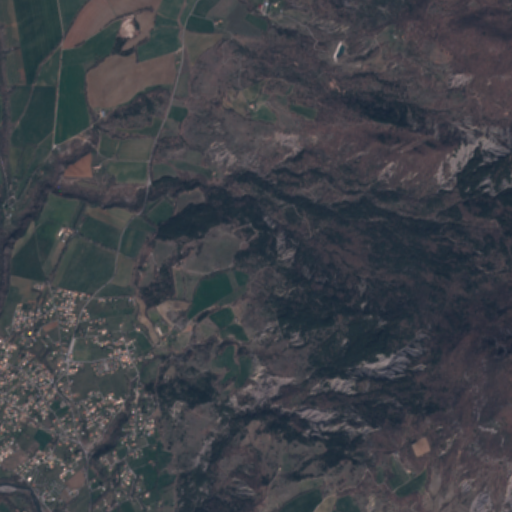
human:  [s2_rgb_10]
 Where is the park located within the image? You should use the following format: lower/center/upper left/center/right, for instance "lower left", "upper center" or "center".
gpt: The park is located in the lower left of the image.
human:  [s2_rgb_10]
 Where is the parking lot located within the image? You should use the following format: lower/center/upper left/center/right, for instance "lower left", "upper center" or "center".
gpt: The parking lot is located in the lower left of the image.
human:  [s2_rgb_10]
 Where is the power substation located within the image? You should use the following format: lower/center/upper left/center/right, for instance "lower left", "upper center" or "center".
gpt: The power substation is located in the lower left of the image.
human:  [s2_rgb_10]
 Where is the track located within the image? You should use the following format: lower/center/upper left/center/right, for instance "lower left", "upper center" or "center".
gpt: There is no track in the image.